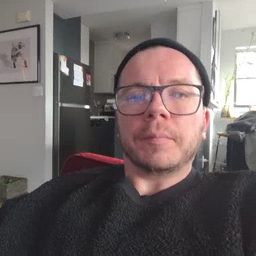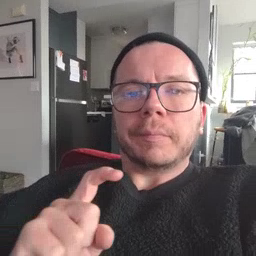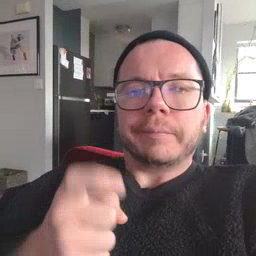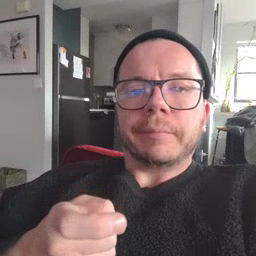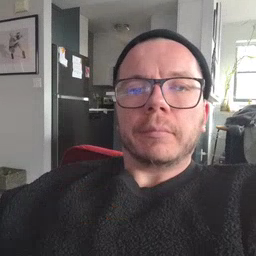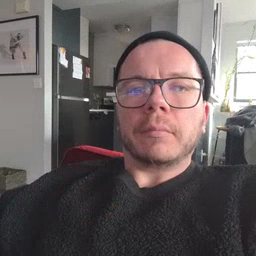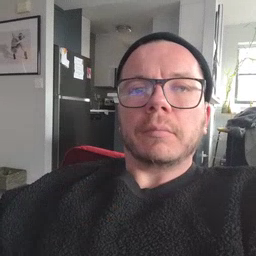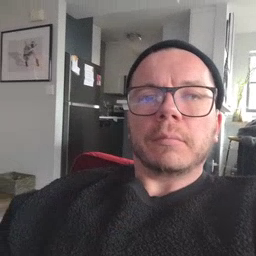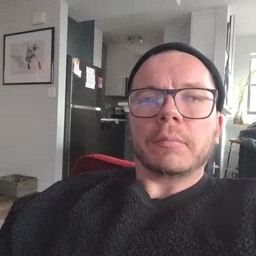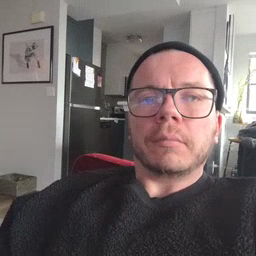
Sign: give